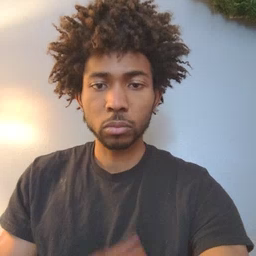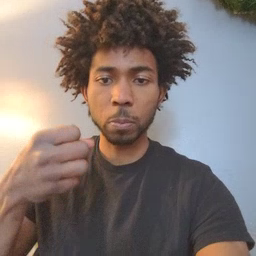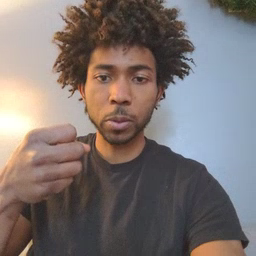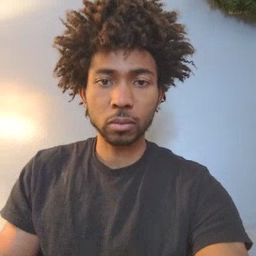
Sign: milk